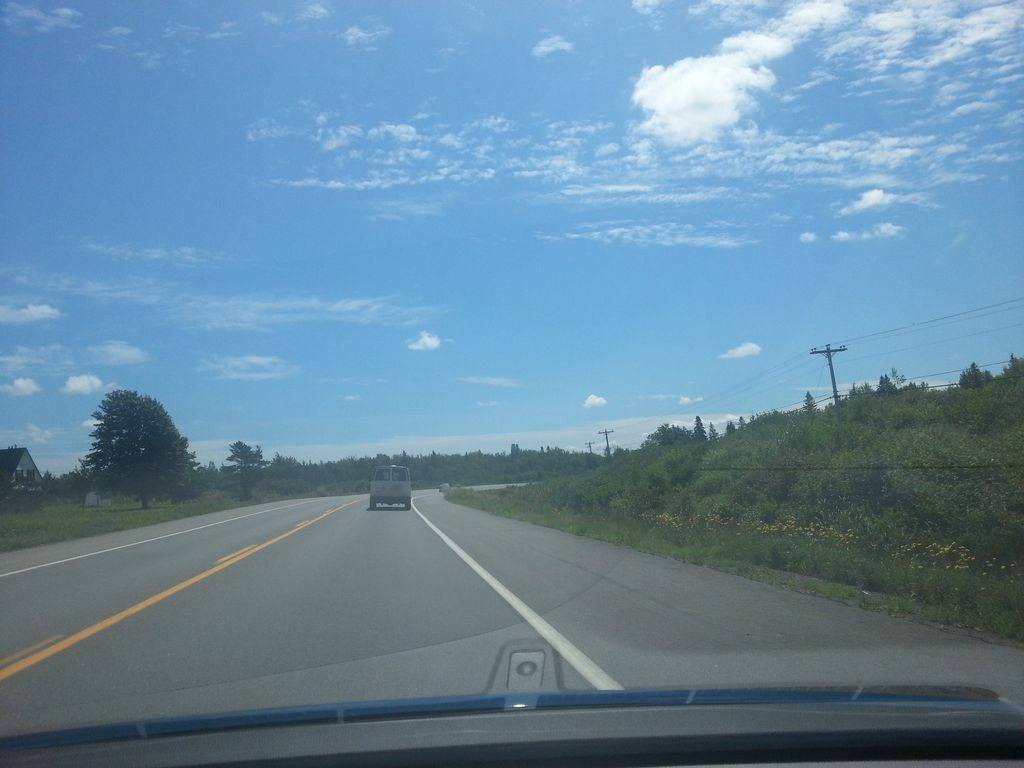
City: charlottetown